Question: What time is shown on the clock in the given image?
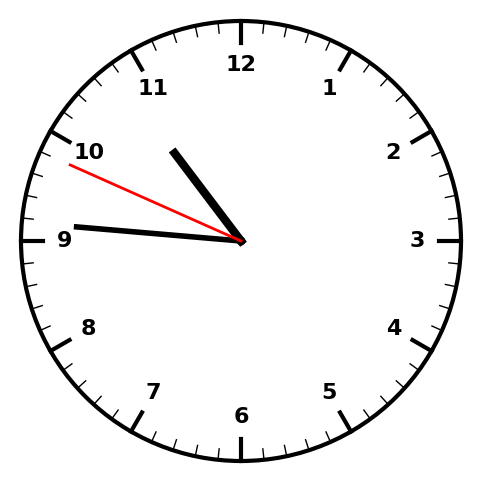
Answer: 10:45:49